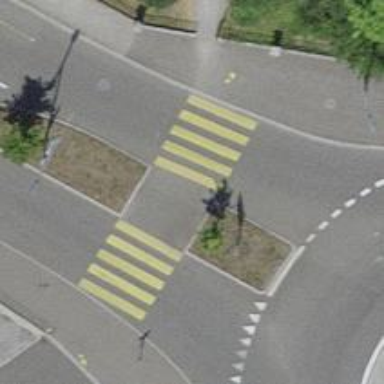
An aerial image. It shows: Uncontrolled crossing with zebra marking and island.